Field crop: maize
Growth stage: 2
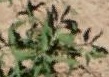
Species: atriplex